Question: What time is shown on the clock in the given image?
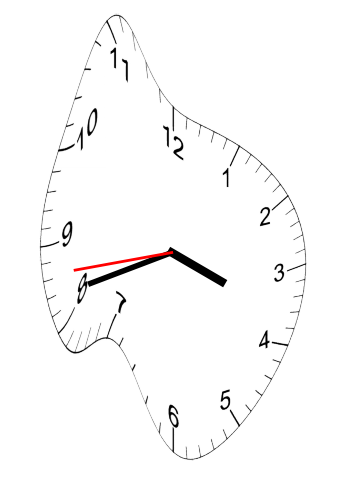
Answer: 03:41:43